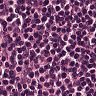
Metastatic tissue present: no